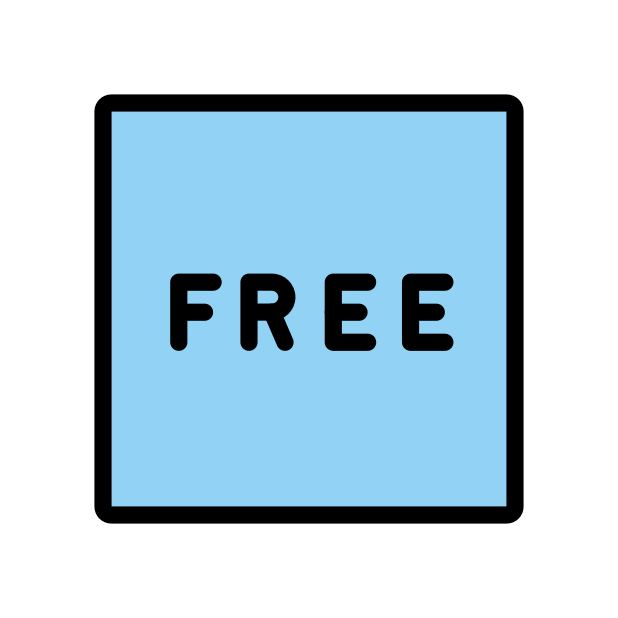
FREE button